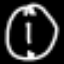
Label: clock